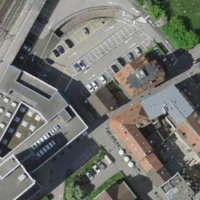
EUNIS habitat code: 54
Species observed at this site:
Syrphus ribesii